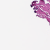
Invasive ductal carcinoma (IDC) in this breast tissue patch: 0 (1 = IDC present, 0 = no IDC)